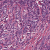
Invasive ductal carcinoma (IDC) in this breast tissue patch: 1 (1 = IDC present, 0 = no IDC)